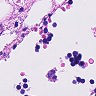
Metastatic tissue present: no